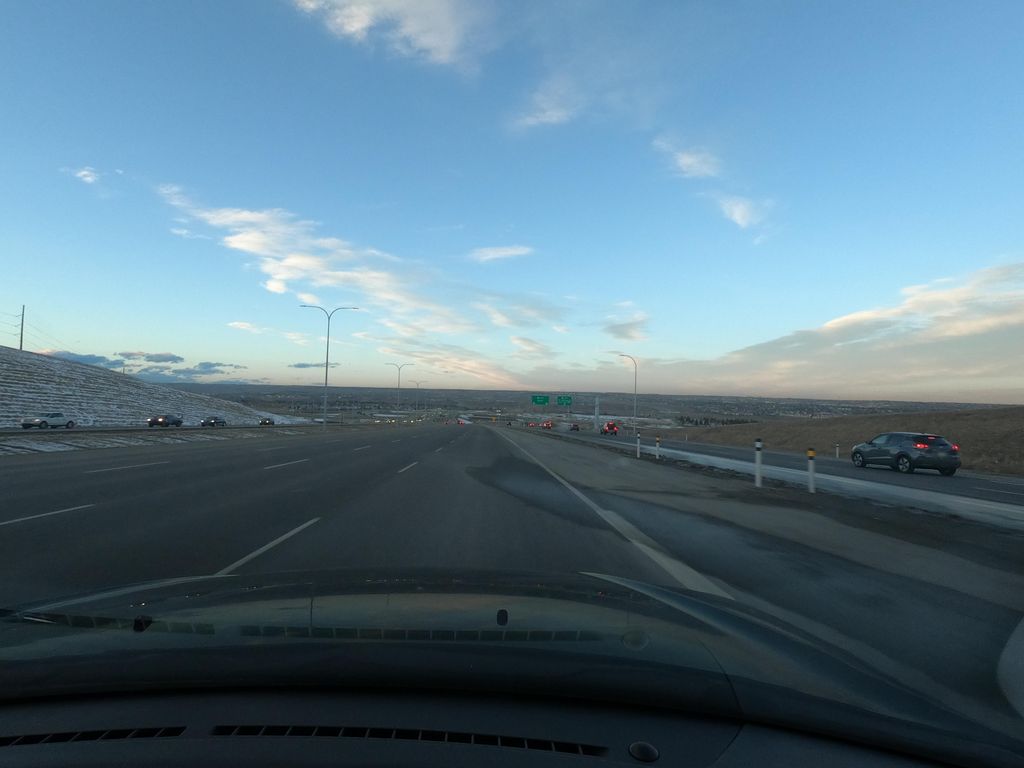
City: calgary